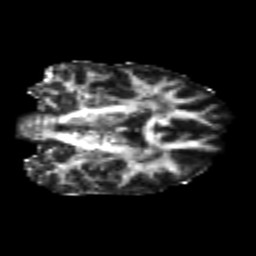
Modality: FA
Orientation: coronal
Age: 22
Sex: female
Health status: healthy
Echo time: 0.074 s